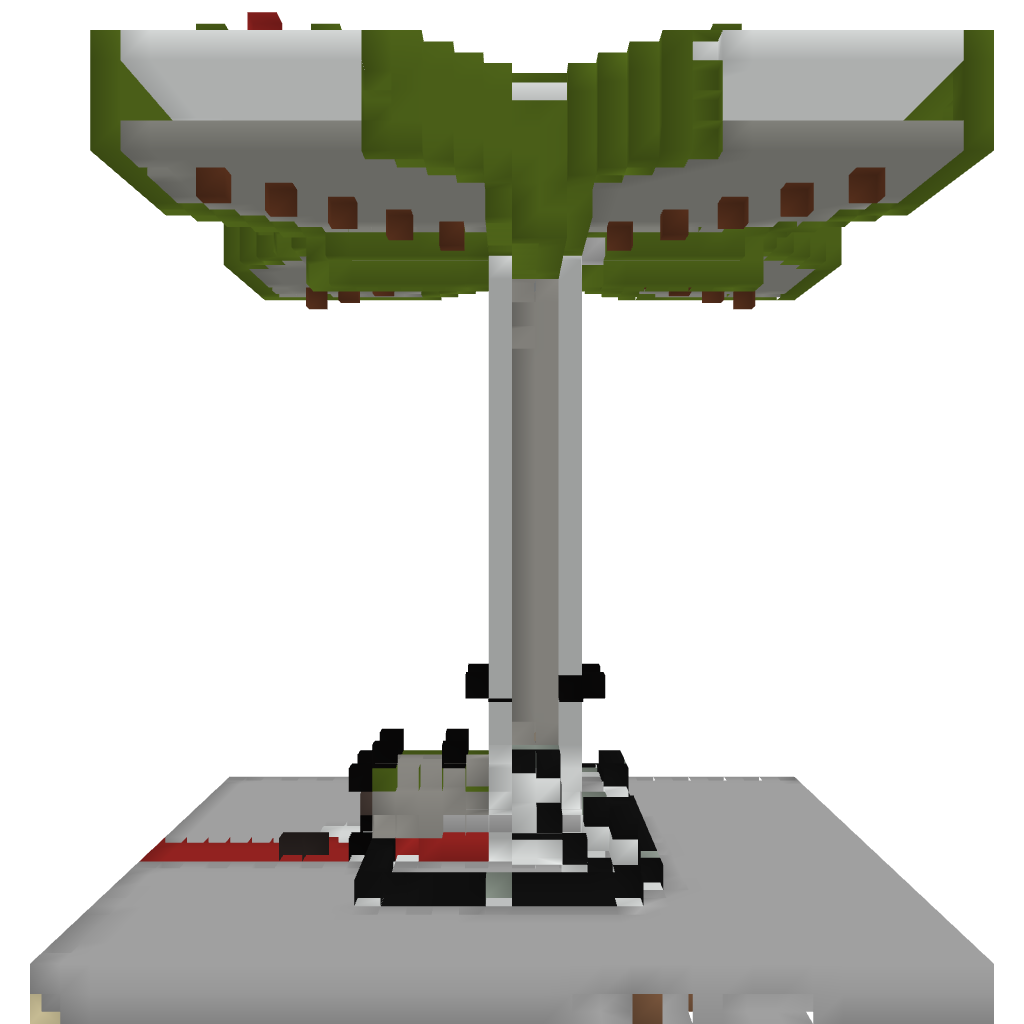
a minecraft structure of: Clover Grinder